Aerial crown-view tile of a tropical tree (Barro Colorado Island, Panama), acquired 20241014:
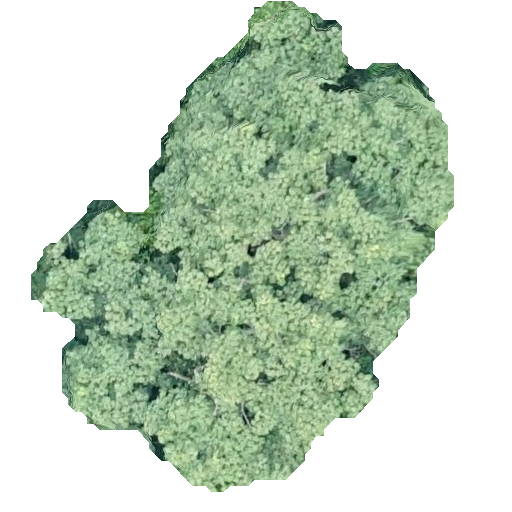
Species: Pseudobombax septenatum
GBIF accepted scientific name: Pseudobombax septenatum
Crown area: 195.636 m²